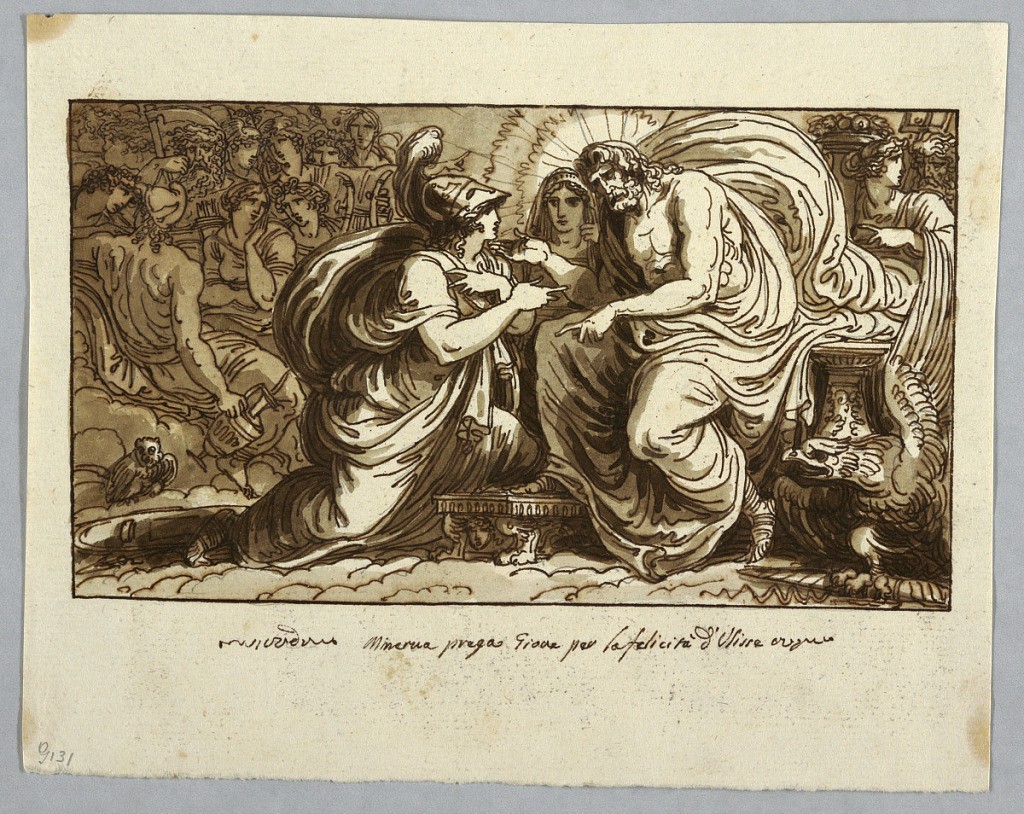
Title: Sheet from a Sketchbook: Minerva Asking Jupiter for the Happiness of Ulysses or Minerva Questions Jupiter on the Destiny of Ithaca
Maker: Felice Giani, Italian, 1758–1823
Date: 1802–05
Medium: Pen and brown ink, brush and brown wash, traces of graphite
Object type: Drawing
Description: Minerva is shown kneeling before Jupiter who leans toward her and touches her chin.  Juno sits beside Jupiter.  Other gods are in the background at left.